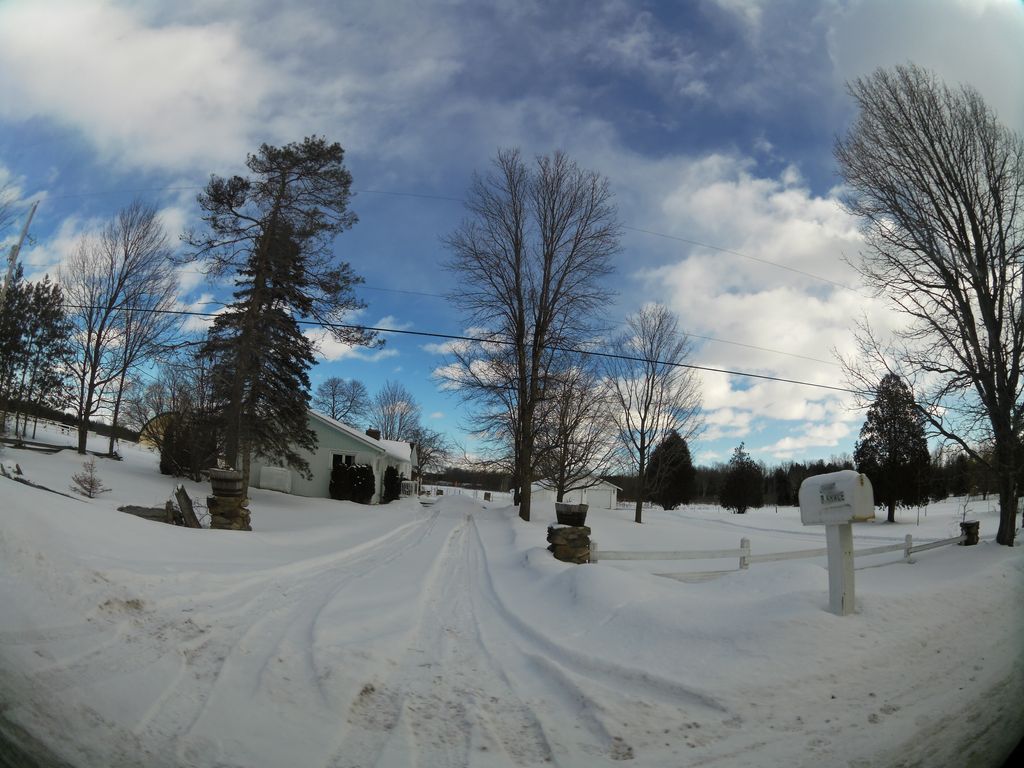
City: ottawa-gatineau